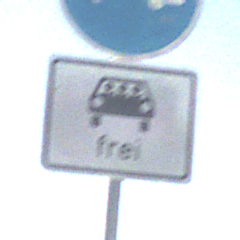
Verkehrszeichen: MehrfachbesetzePersonenkraftwagenFrei
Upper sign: Busssonderstreifen
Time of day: SunriseSunset
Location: Outdoor (Nature)
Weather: PartlyCloudy
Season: NotSpecified
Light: Natural